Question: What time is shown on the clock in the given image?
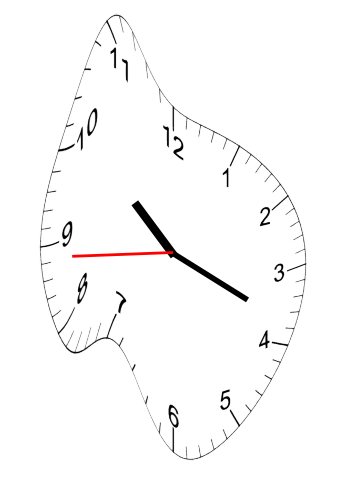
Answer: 10:18:44